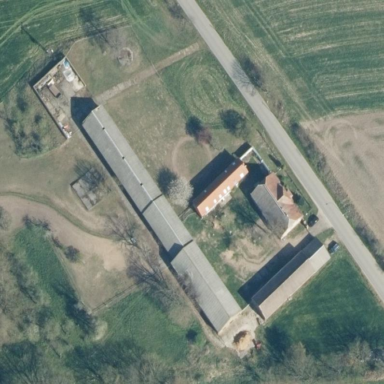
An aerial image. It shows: Farmyard area.